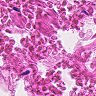
Metastatic tissue present: no